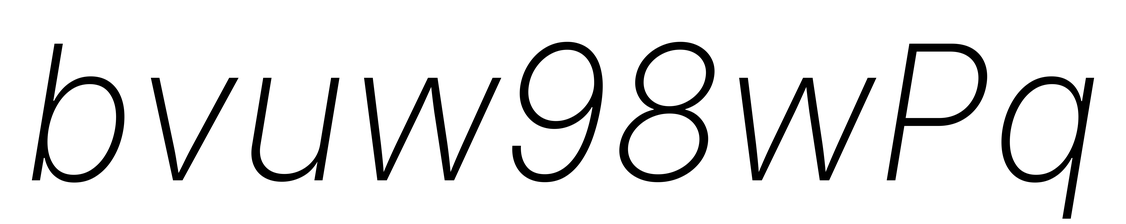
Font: Inter-Italic_ExtraLight_Italic